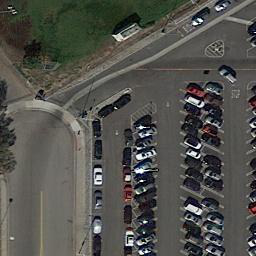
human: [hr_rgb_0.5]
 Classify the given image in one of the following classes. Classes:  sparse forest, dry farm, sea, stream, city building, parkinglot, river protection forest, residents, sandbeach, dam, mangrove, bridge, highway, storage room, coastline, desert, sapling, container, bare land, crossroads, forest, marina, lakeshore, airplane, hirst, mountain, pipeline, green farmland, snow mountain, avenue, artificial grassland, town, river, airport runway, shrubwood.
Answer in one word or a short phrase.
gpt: parkinglot